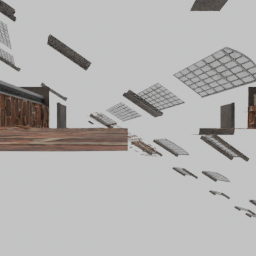
Label: architecture